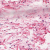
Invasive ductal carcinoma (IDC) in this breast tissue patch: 0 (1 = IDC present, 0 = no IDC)